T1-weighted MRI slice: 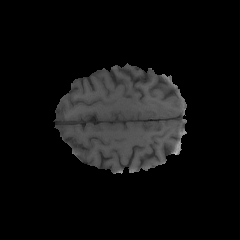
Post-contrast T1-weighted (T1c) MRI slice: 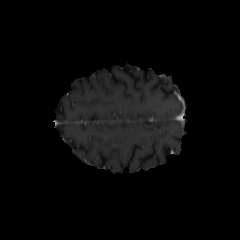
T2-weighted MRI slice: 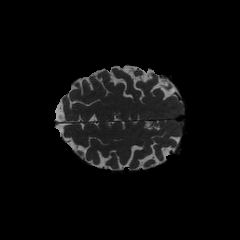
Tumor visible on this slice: no